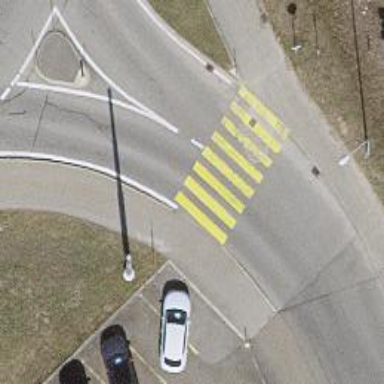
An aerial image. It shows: Zebra crossing on the road.